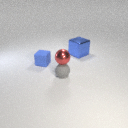
small red metal sphere above small gray rubber sphere